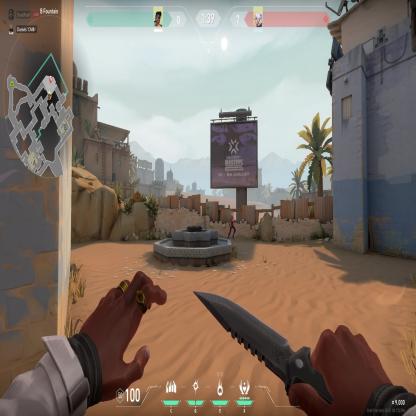
Label: enemy